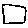
Label: square